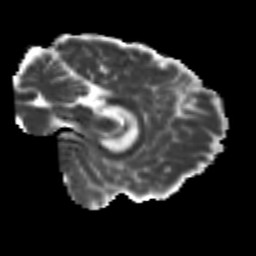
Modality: MD
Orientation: sagittal
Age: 20
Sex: female
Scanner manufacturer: siemens
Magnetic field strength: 3 T
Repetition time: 3.5 s
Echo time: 0.104 s